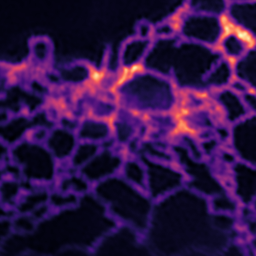
Label: Super-resolution ER image